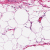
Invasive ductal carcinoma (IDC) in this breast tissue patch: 0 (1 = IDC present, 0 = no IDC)